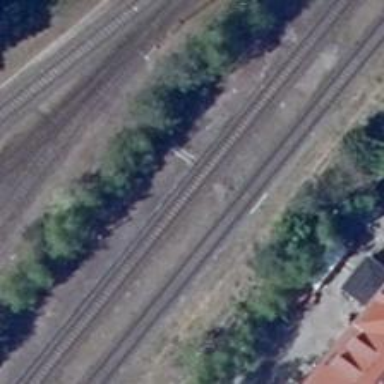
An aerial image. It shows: Railway service station.